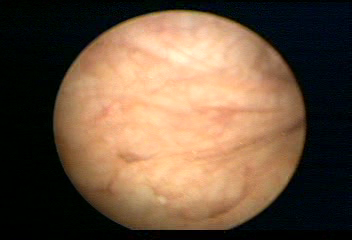
Modality: WLC
Class: Normal mucosa
Bladder cancer association: No